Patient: sex M, age 52
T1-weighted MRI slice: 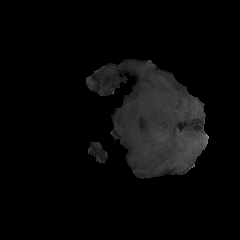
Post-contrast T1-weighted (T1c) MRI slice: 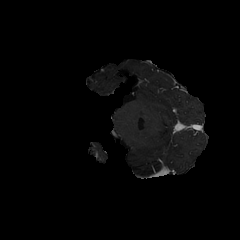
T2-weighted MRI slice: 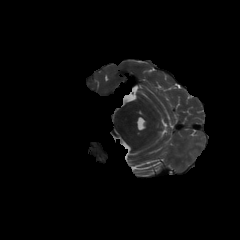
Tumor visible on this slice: no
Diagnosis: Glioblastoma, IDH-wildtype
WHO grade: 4